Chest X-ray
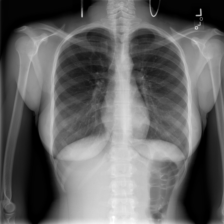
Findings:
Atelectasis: negative
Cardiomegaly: negative
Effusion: negative
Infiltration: negative
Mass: negative
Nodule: negative
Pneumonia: negative
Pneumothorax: negative
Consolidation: negative
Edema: negative
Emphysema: negative
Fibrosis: negative
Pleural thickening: negative
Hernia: negative